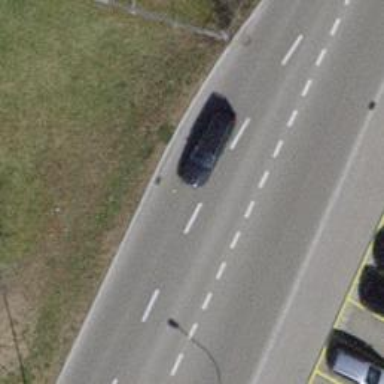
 featuring separate sidewalks and separate cycleway."